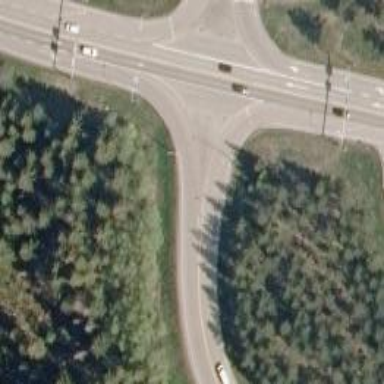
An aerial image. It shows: Secondary link road with asphalt surface.